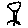
Label: tree